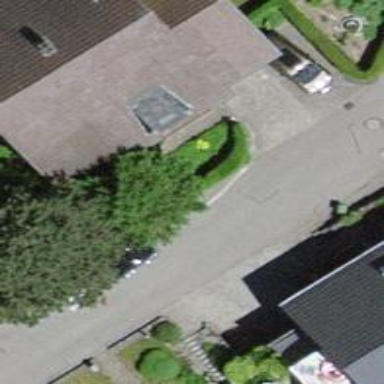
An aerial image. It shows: Residential building.